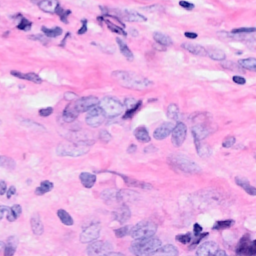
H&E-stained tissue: Breast